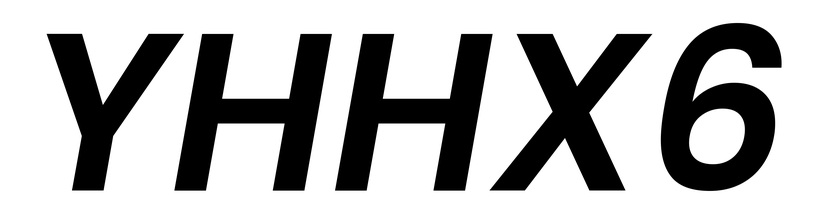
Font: Poppins-SemiBoldItalic